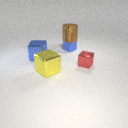
small blue metal cube to the right of large yellow metal cube